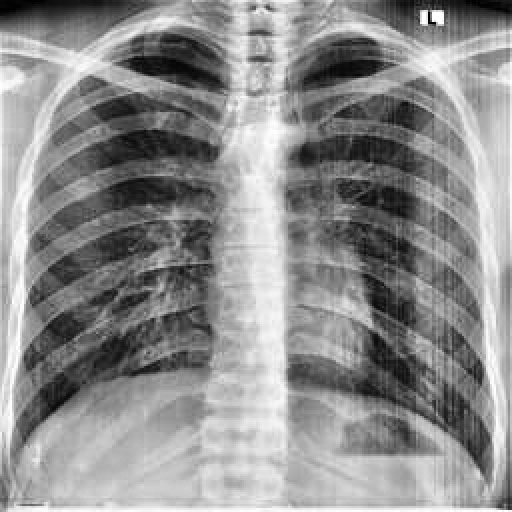
Finding: NORMAL